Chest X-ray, AP view. Patient: 53 years old, sex F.
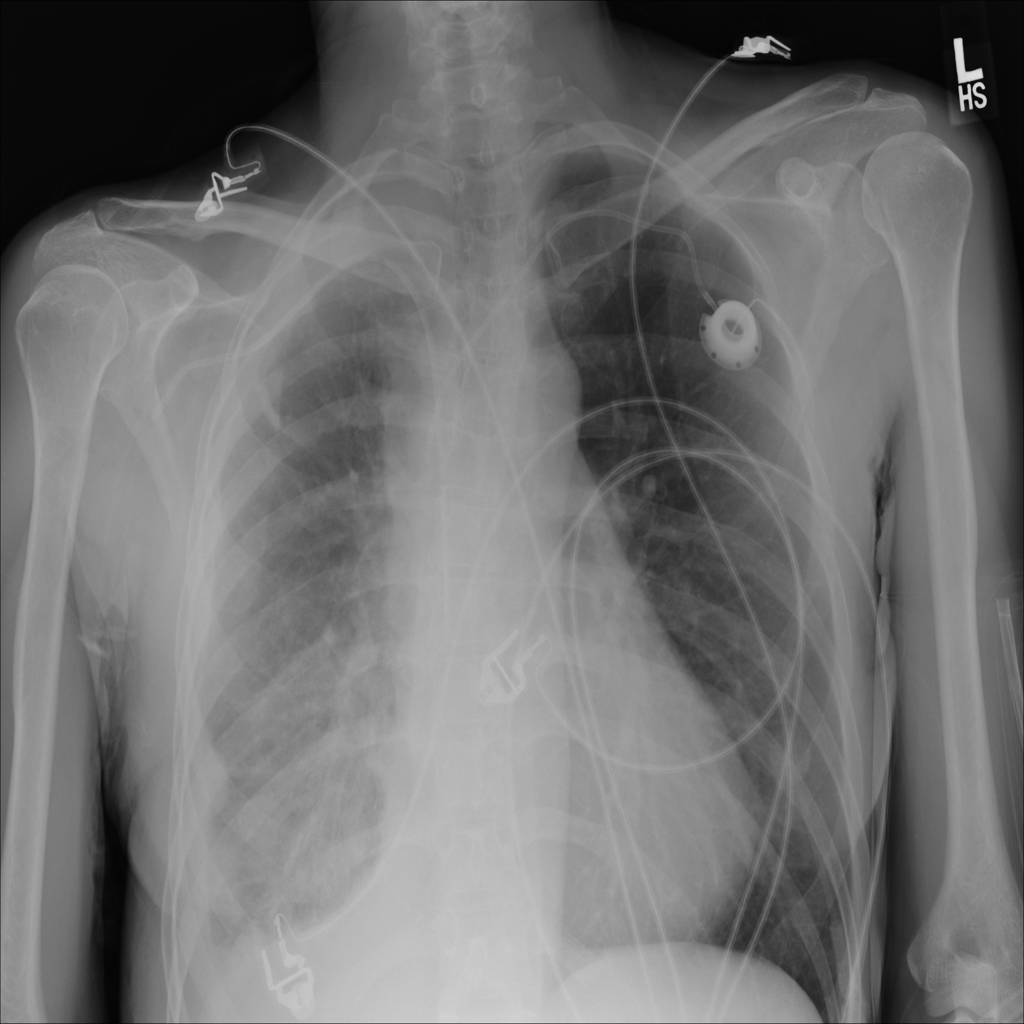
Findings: No Finding